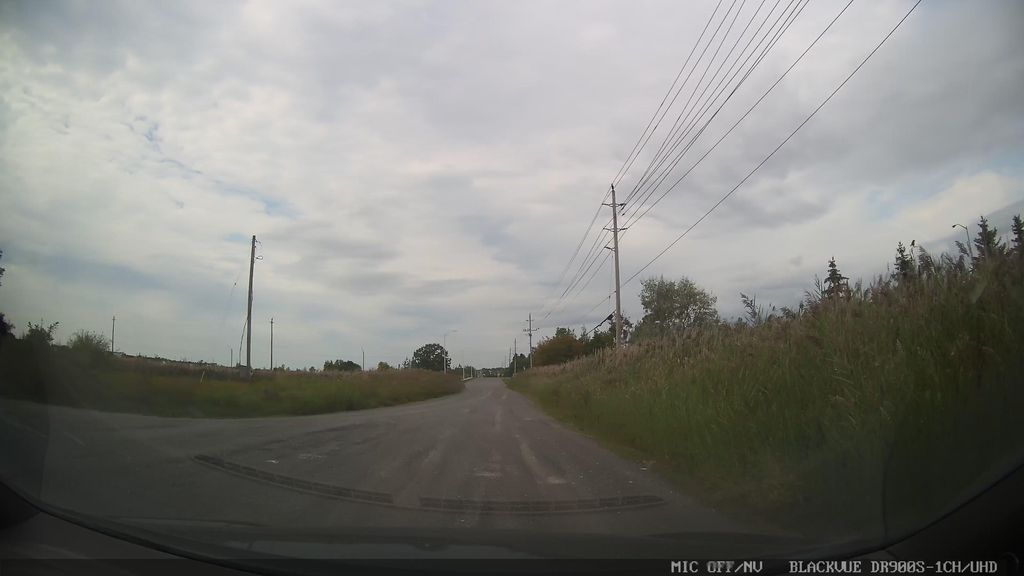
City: ottawa-gatineau